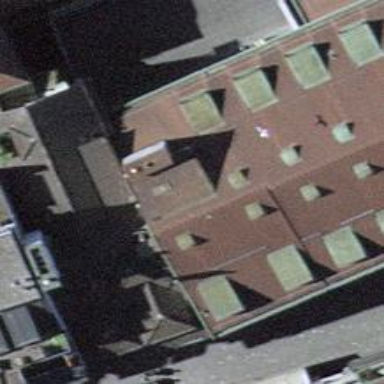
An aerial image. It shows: Furniture shop.